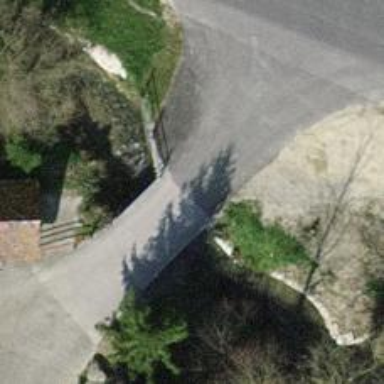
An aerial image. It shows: Service road that crosses over bridge.